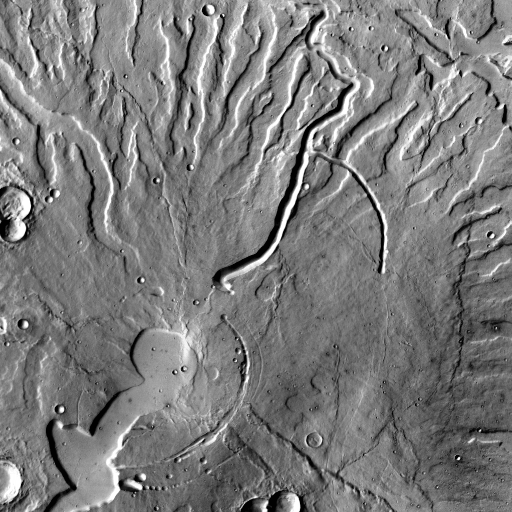
Crater classes present: Background, Other, Buried